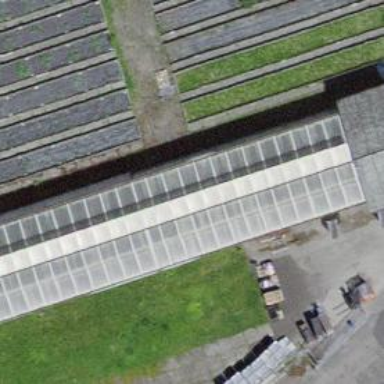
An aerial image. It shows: Greenhouse.